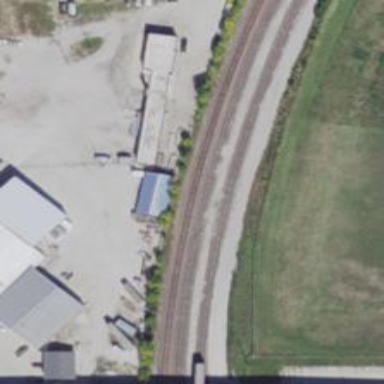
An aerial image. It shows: Railway siding with rails.